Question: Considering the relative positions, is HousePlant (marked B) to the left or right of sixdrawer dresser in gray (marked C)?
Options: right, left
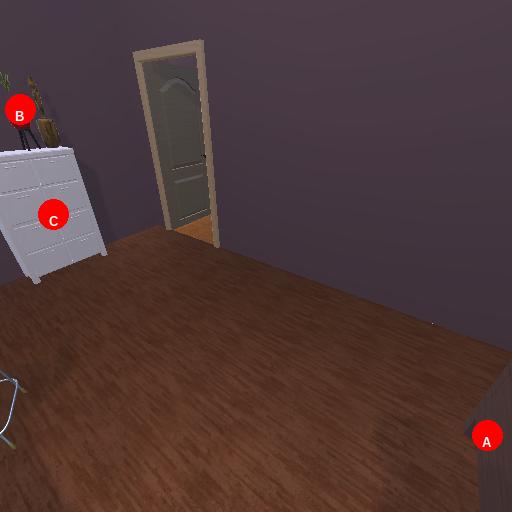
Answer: right